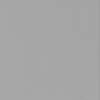
Label: not_dusty